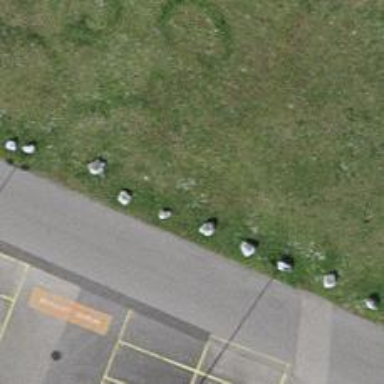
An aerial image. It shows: Block barrier.